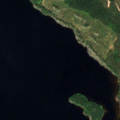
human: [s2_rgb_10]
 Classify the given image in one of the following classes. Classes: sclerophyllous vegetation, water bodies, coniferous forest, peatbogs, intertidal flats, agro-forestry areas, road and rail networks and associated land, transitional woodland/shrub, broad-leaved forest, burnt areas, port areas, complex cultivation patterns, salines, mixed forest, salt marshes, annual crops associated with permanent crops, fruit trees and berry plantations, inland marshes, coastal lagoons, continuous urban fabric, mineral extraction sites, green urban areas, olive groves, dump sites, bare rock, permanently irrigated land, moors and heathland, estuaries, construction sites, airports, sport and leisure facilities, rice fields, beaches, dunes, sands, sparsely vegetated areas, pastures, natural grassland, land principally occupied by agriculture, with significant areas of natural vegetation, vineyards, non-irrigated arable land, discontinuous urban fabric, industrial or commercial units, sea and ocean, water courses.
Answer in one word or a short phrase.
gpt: coniferous forest, water bodies